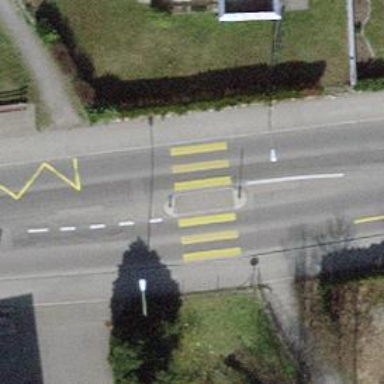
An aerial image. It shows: Uncontrolled crossing with zebra marking and crossing island.